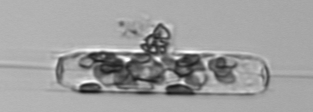
Label: Ditylum_brightwellii